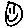
Label: smiley face